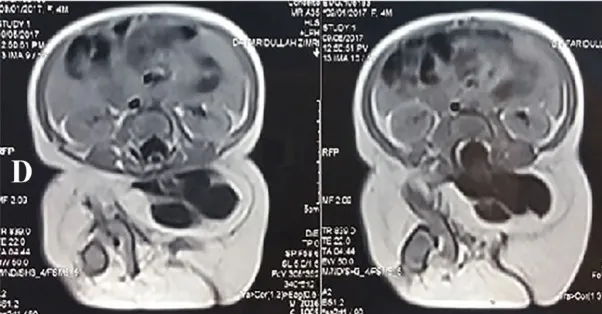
D: MRI lumbosacral spine, axial view. The whole spine Magnetic resonance imaging (MRI) confirmed the presence of spinal dysraphism involving lumbar spine with deficient posterior elements. The spinal cord and thecal sac were protruding posteriorly and towards the left superiorly through the defect in the posterior elements at the level opposite L3 through S1 vertebrae, revealing a large lipomyelomeningocele measuring approximately 4.7x3x4.8 cm. The CT scan findings of the accessory lower limb were re-confirmed.
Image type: radiology (mri)